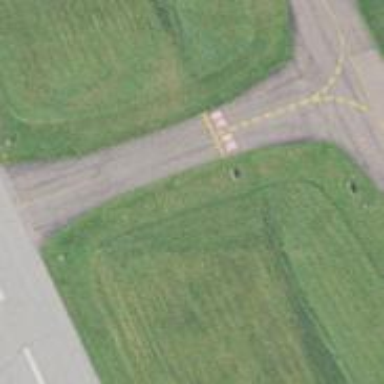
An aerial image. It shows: View of taxiway at the airport.